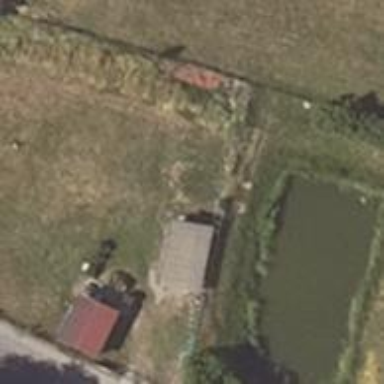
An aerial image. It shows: Pond surrounded by basin.